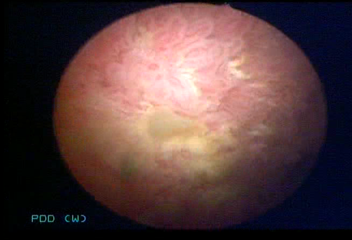
Modality: WLC
Class: Malignant
Subclass: HighGradePapillary
Lesion: L1
Stage: T1
Morphology: Papillary
Bladder cancer association: Yes
Annotated structures: Tumor